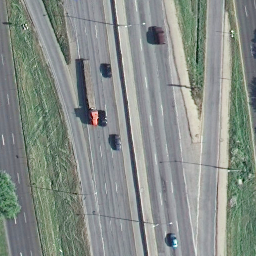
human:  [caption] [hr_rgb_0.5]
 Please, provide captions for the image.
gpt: There are four freeways merged into two roads .

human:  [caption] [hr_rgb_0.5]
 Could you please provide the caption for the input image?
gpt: There are four freeways merged into two roads .

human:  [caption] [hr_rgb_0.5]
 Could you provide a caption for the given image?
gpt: Four freeways merged into two roads with some cars on the roads .

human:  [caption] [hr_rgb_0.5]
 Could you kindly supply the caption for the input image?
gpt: Four freeways with some cars on the roads .

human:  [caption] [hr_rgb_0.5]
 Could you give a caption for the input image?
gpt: Four freeways merged into two roads .